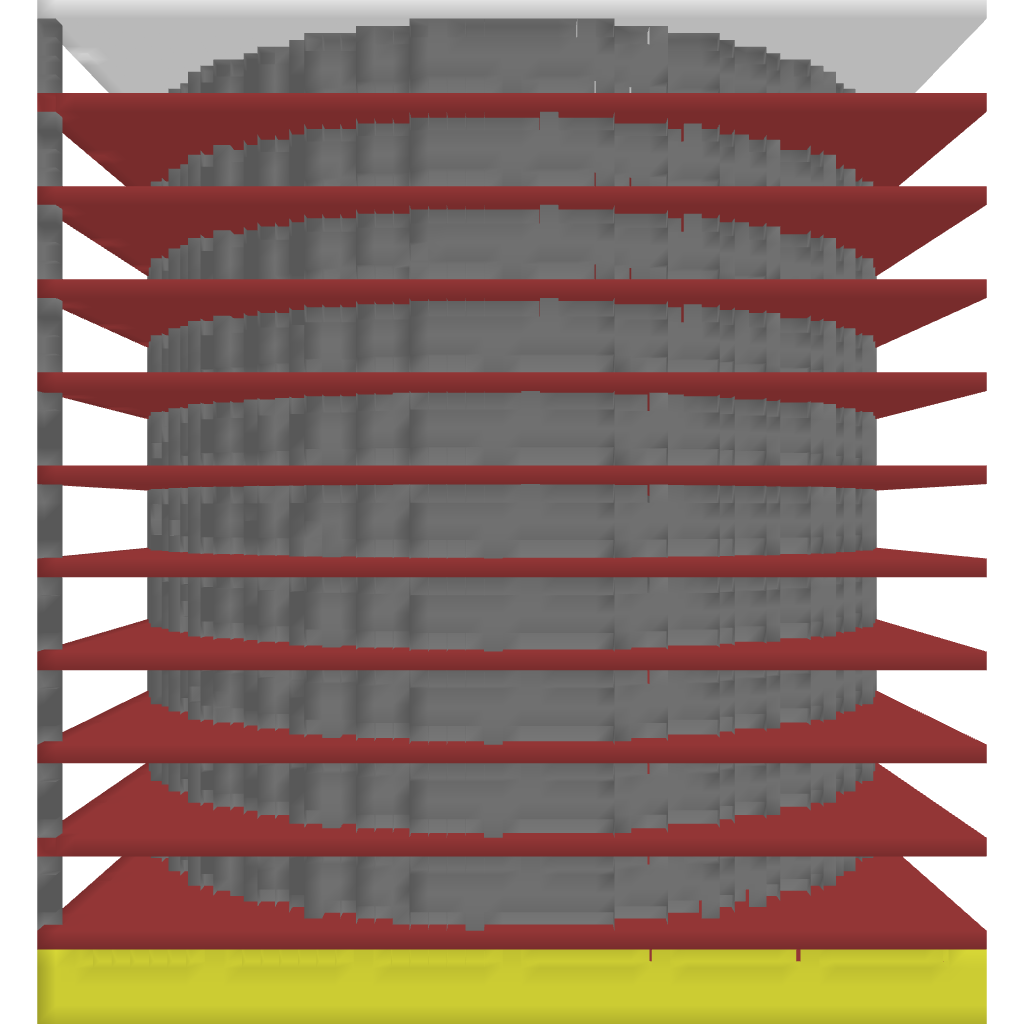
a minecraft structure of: Super Spleef arena good quality